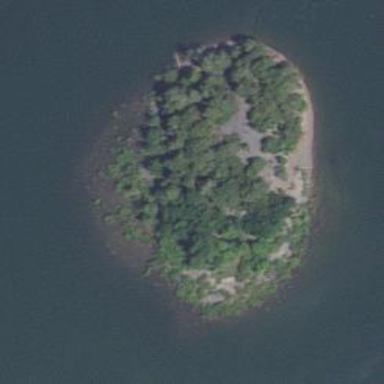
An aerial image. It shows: Islet.